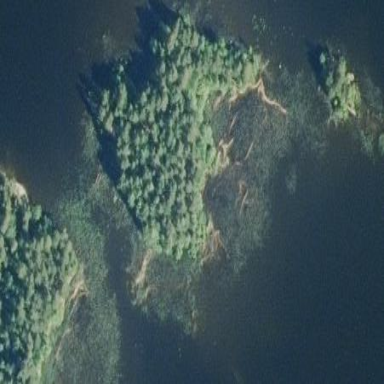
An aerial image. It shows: Islet.